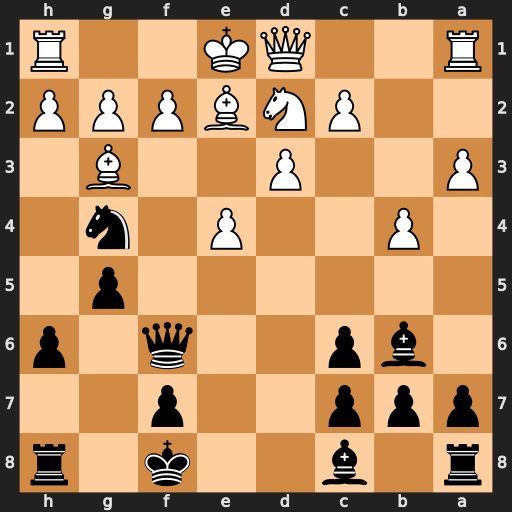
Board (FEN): r1b2k1r/ppp2p2/1bp2q1p/6p1/1P2P1n1/P2P2B1/2PNBPPP/R2QK2R
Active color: b
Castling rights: KQ
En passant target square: -
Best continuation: Bxf2+ Bxf2 Qxf2#